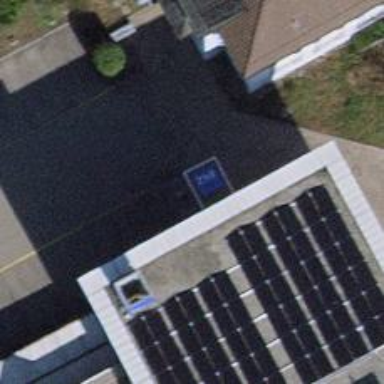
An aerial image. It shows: Charging station.